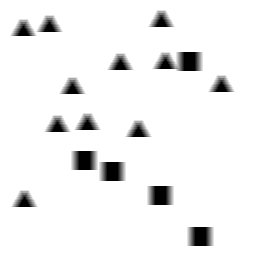
Squares: 5
Triangles: 11
Stars: 0
Total shapes: 16